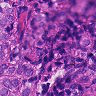
Metastatic tissue present: yes